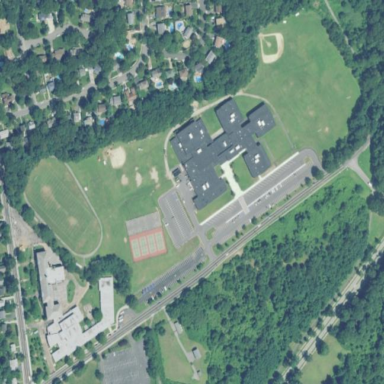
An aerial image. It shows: School.